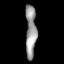
Tissue: lung
Cell type: Endothelial cells
Senescence score: 0.6337
Nuclear area (px): 562
Mean DAPI intensity: 151.909